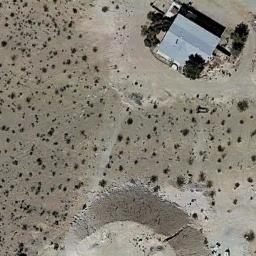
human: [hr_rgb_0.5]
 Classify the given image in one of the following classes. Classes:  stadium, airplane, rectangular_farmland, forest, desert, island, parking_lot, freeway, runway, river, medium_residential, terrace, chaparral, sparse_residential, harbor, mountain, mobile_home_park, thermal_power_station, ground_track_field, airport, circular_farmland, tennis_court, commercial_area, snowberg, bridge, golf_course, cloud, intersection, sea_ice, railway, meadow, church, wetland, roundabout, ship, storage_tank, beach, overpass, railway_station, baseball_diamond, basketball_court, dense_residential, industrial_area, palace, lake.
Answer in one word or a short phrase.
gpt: sparse_residential